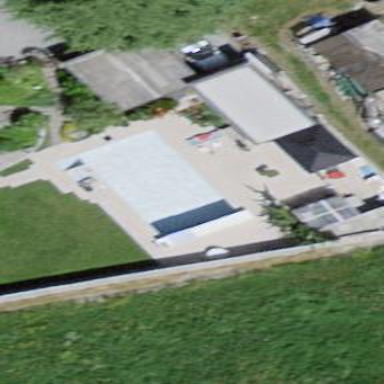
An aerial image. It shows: Swimming pool located in leisure land.